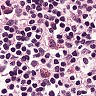
Metastatic tissue present: no